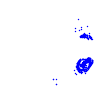
Particle: electron